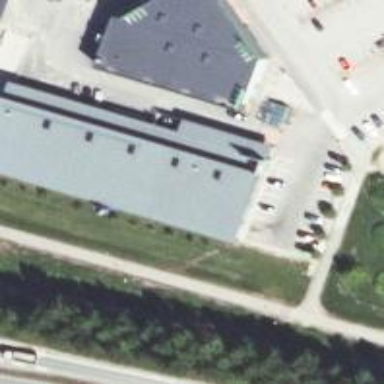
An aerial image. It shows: Supermarket building.